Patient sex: M
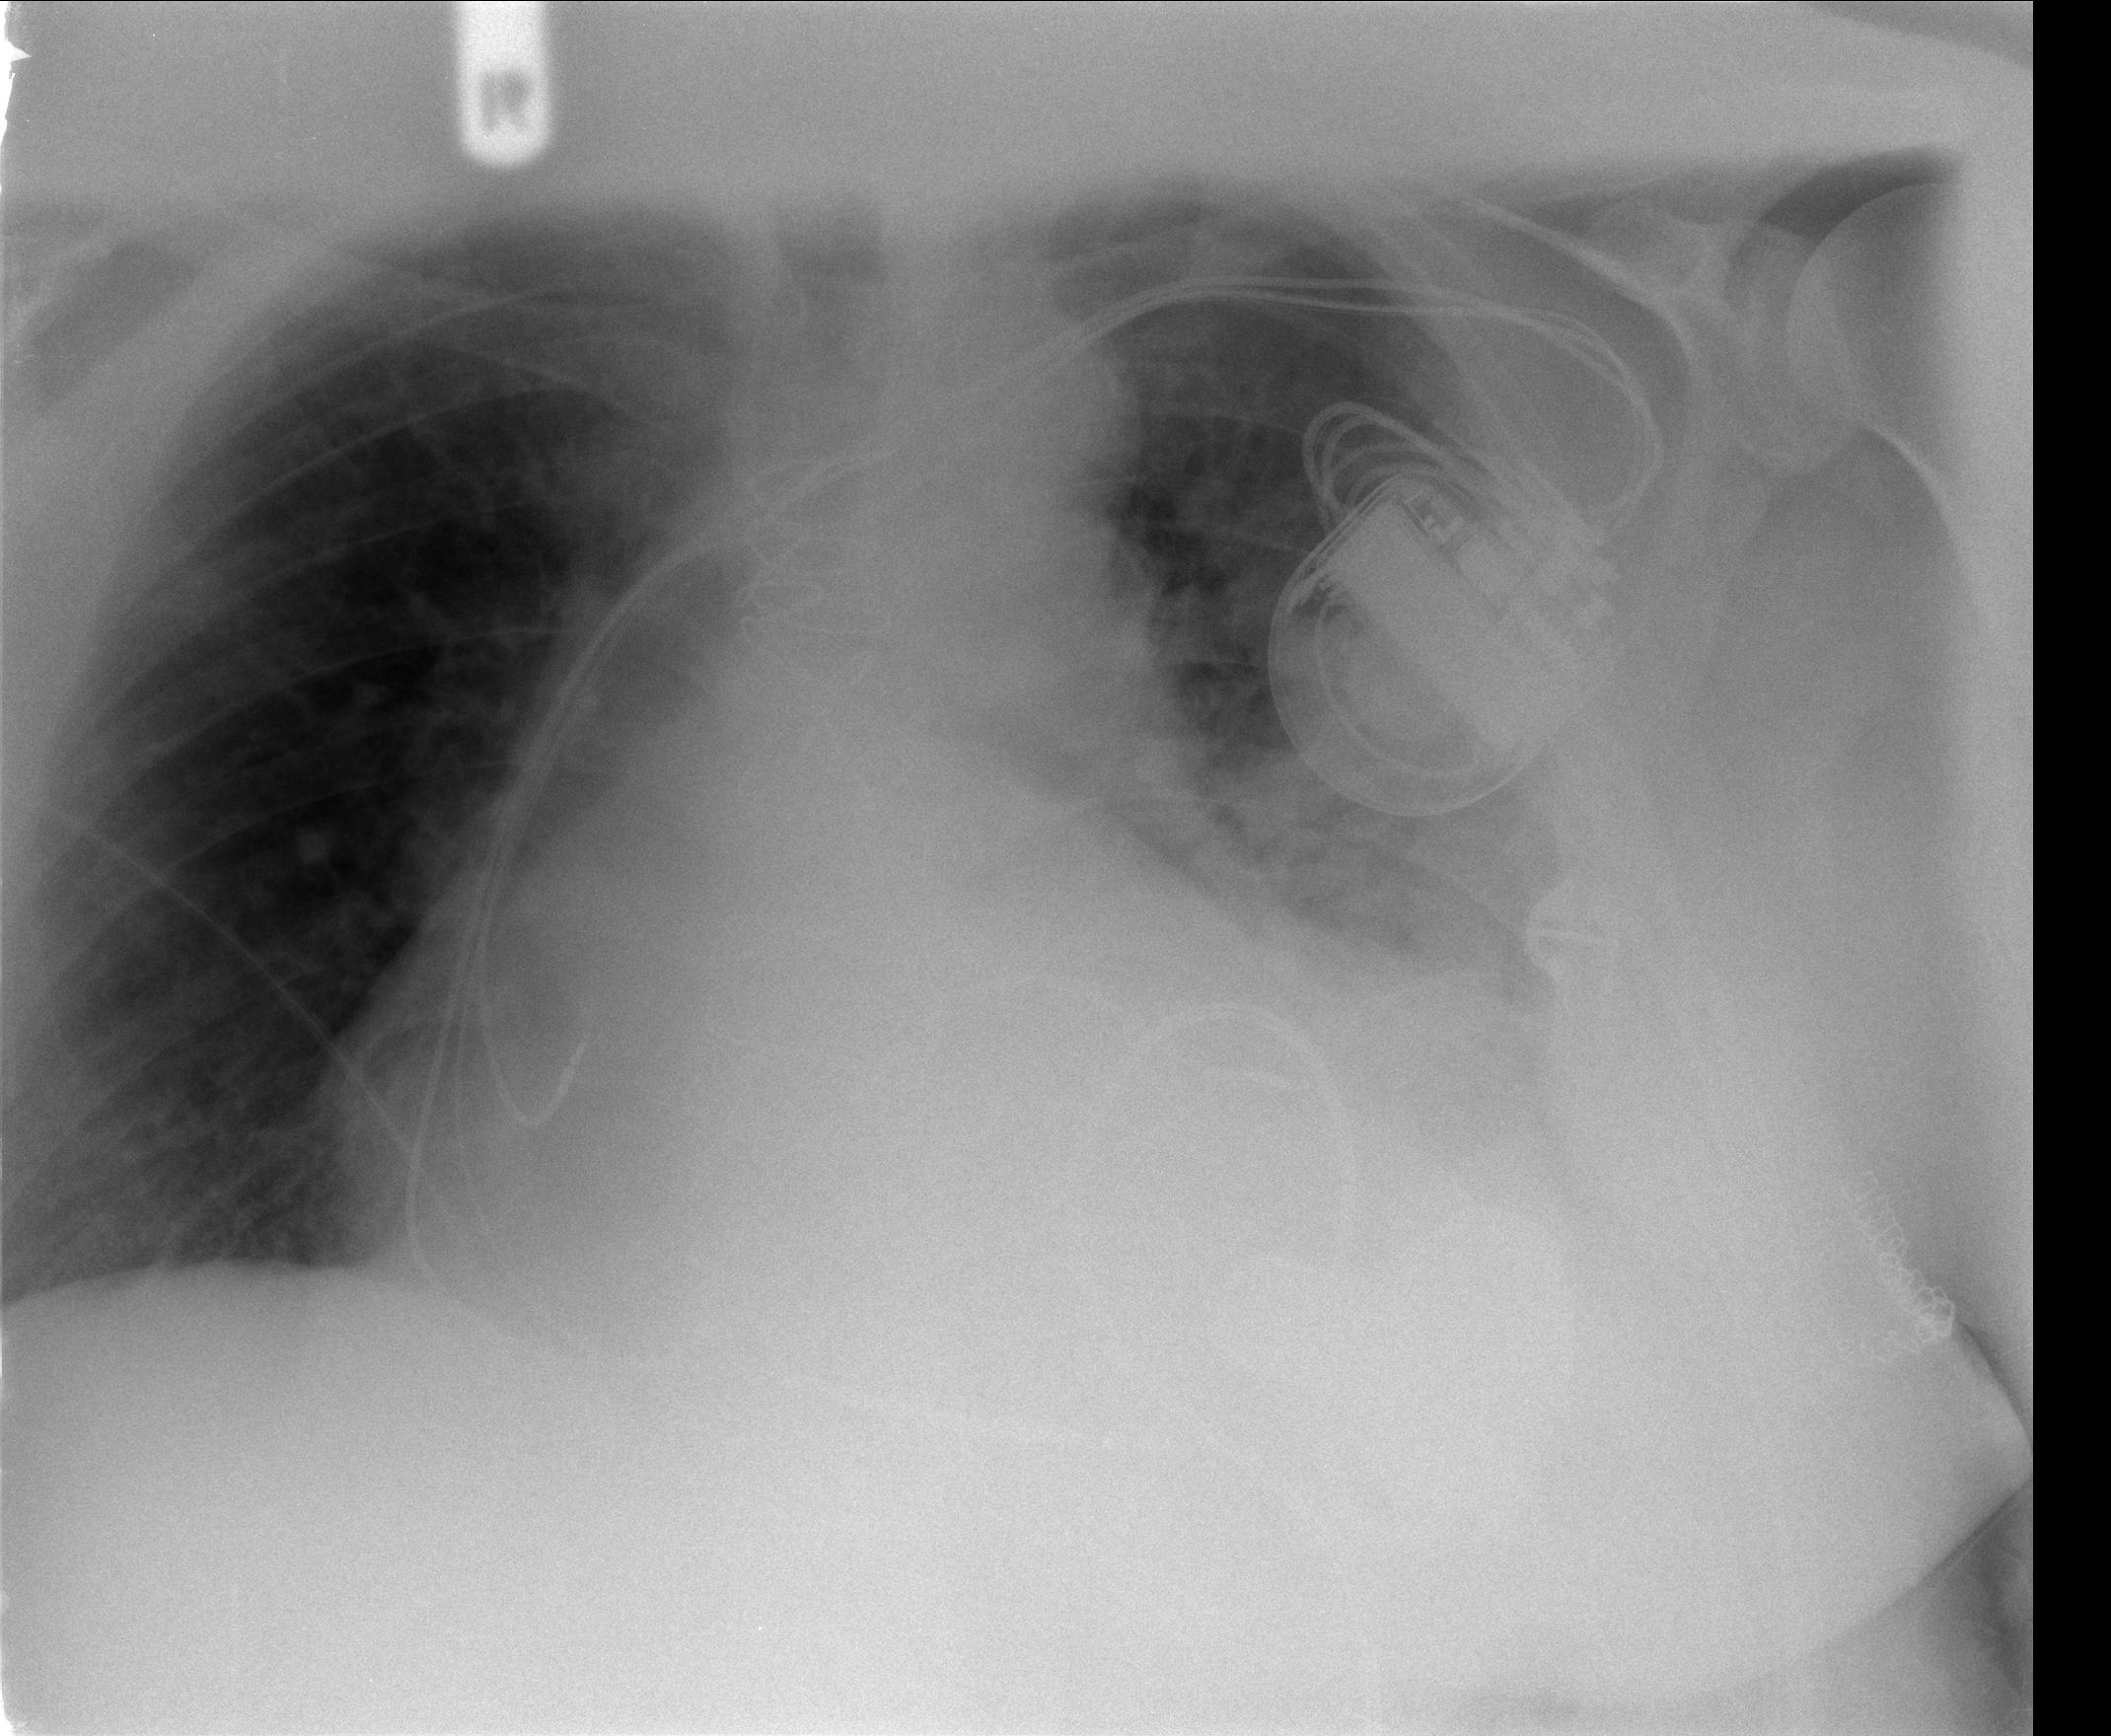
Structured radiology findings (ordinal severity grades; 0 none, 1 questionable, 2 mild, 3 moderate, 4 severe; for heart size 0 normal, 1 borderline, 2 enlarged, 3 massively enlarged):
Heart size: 2
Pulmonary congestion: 0
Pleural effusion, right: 0
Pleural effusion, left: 2
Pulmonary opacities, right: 1
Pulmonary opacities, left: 3
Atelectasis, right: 0
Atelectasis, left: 3